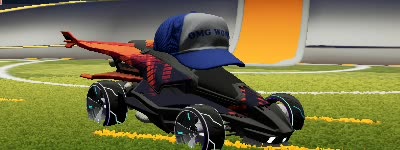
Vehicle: aftershock